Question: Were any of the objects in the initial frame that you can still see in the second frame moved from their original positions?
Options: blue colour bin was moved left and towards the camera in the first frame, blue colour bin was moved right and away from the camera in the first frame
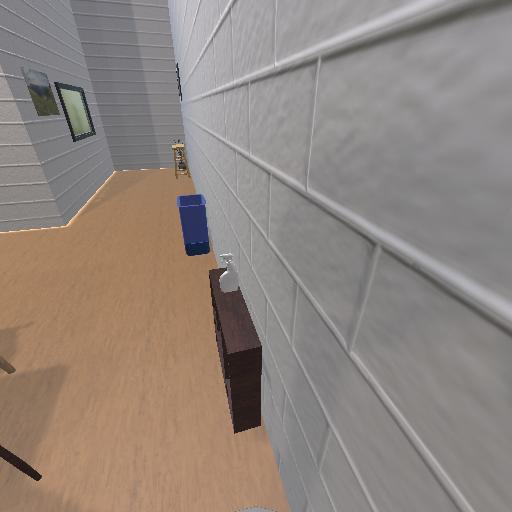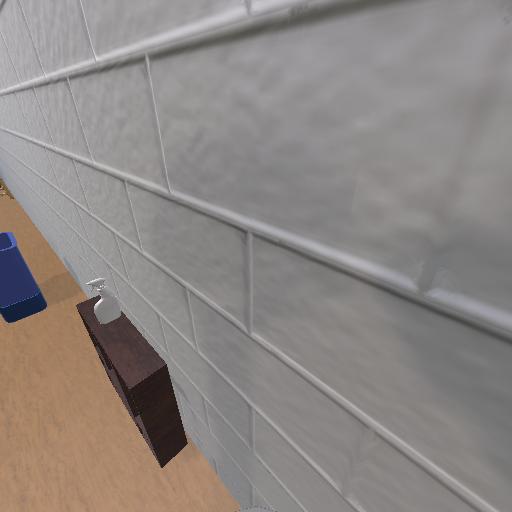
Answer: blue colour bin was moved left and towards the camera in the first frame